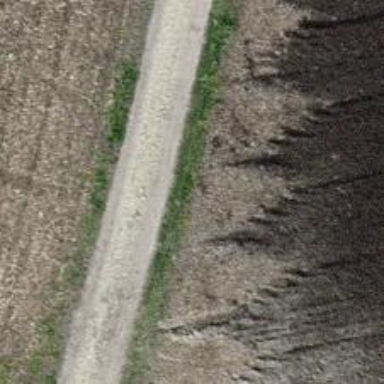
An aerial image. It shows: Track with fine gravel surface graded as grade 2.